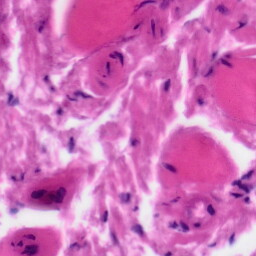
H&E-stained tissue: Tonsil